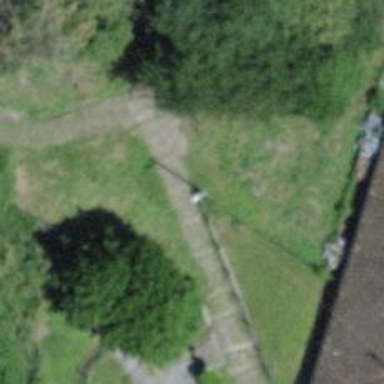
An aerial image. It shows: Brown bench in the vicinity.